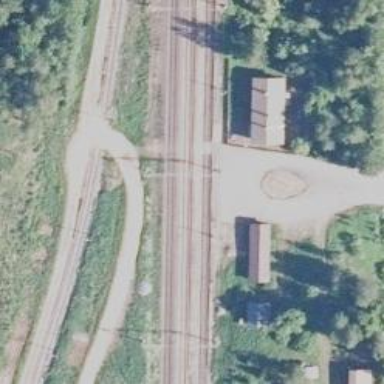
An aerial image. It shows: Site related to the railway.